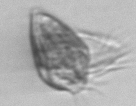
Label: Tontonia_appendiculariformis